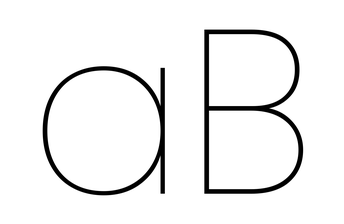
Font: Poppins-Thin